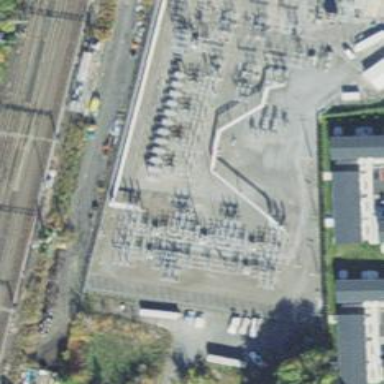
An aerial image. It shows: Switch used for power control.